Question: I'm searching for a library / framework / codesnippet that helps me build a really simple server / client. Both should be portable (linux/win/mac).
A picture says more then a thousand words so:

The server should be able to seperate diffrent clients.
What I'm looking for is only a hint on how to do the transfere. I've little experience with languages other then c++, and it was mostly plain easy to create a server that stores all the clients connected in an array and interacts with each one of them once you got pointed in the right direction.
What I looked into for C++ was RakNet and Boost.Asio.
I don't want to use RakNet because I might sell the application at some point (you never know) and Boost.Asio seems way to complex for me to understand and way to low-level. All I really need is a simple send/recieve functionallity.
The json will be handled by me (I already looked into jsoncpp). One message will have a maximum length of 2048 bytes.
Any suggestions / hints / help on what to look into / what to use?
I'm really looking for something easy and not so much low-level to use as I don't need the low-level functionallity.
Thanks in advance,
Robin.
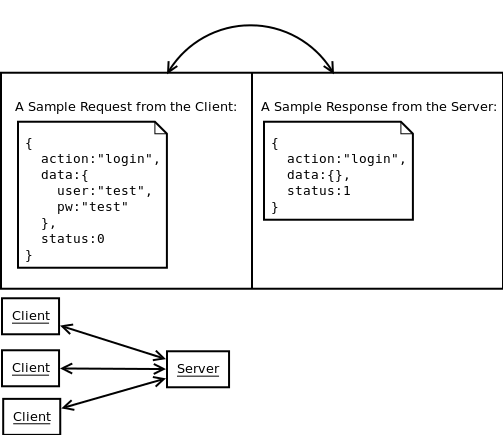
Answer: Have you done Network programming before? Its pretty straight forward in C. And what you want can be implemented in a few hours. I used this manual below to finish my assignments back when i was a student.
<URL>
Just read this and you are good to go. Its really not very hard.
Good Luck!